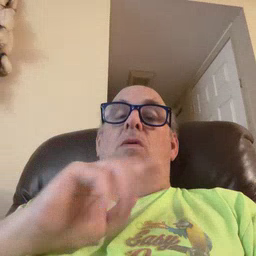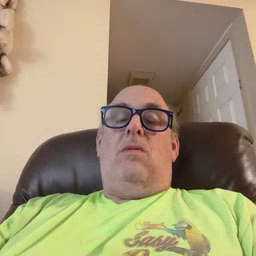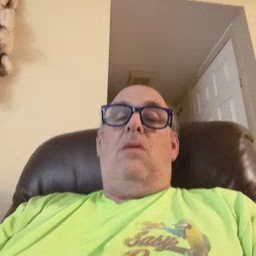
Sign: water